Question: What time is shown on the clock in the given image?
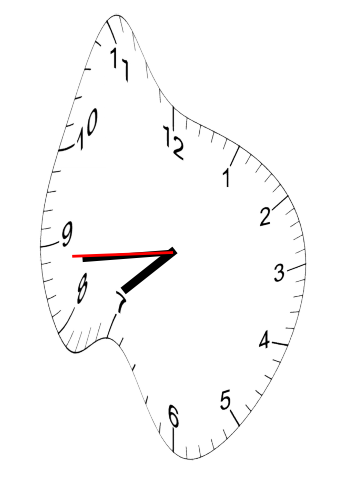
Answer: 07:43:44